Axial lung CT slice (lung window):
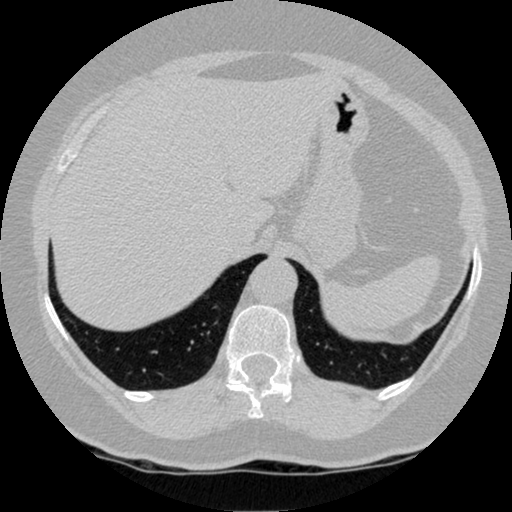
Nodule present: no